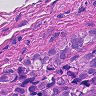
Metastatic tissue present: yes